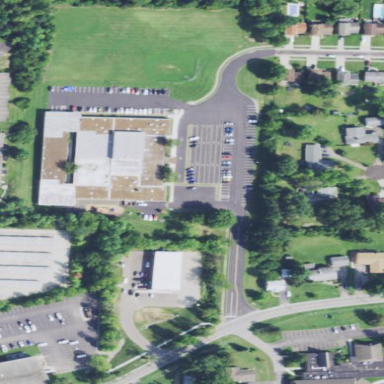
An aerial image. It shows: School.